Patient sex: M
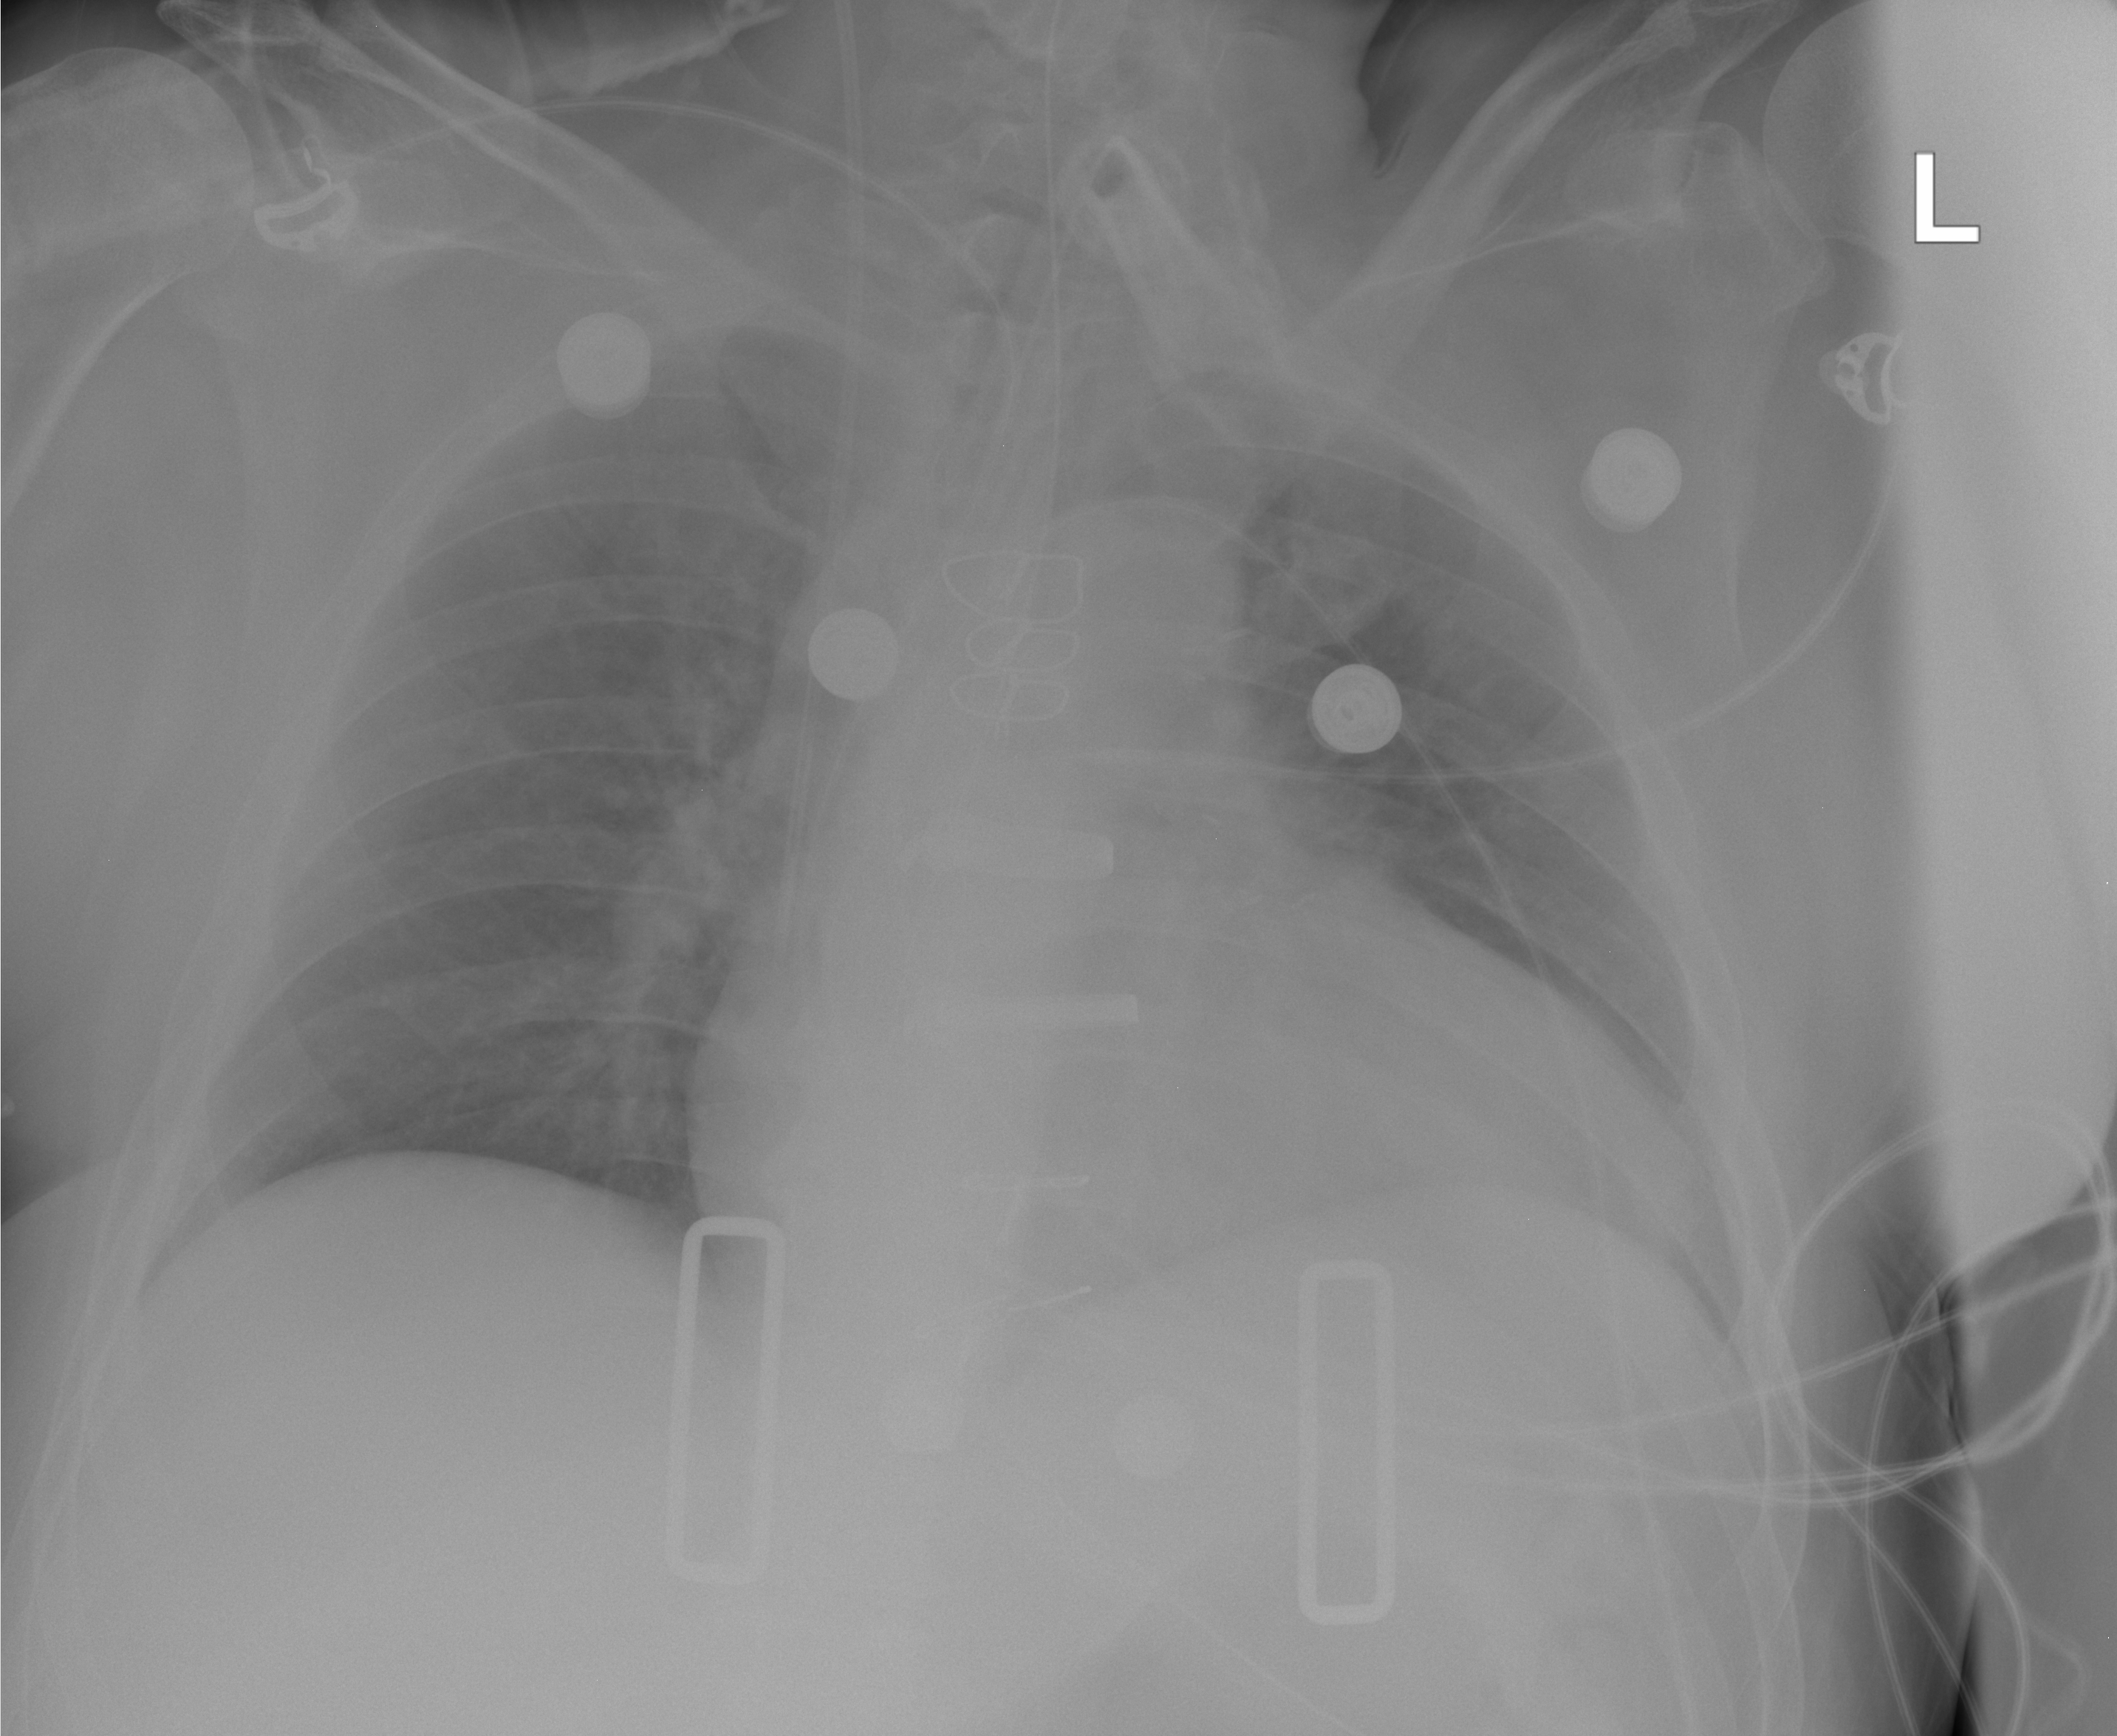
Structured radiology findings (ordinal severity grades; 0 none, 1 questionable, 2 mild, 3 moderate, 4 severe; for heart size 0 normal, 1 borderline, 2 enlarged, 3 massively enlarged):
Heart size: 2
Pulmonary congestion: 2
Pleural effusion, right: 0
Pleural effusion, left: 2
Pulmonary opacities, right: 0
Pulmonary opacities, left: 0
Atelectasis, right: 0
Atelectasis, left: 2